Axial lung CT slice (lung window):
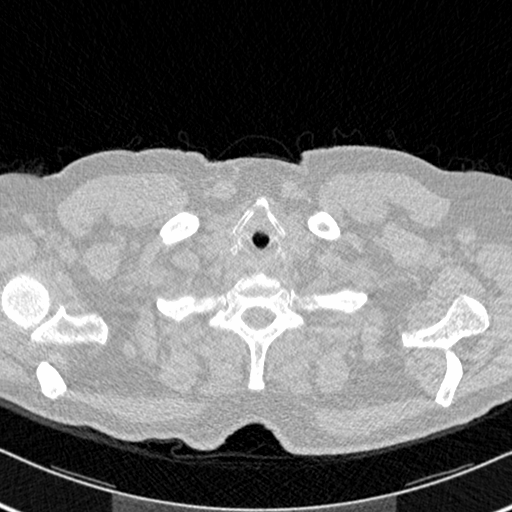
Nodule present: no